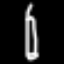
Label: pencil